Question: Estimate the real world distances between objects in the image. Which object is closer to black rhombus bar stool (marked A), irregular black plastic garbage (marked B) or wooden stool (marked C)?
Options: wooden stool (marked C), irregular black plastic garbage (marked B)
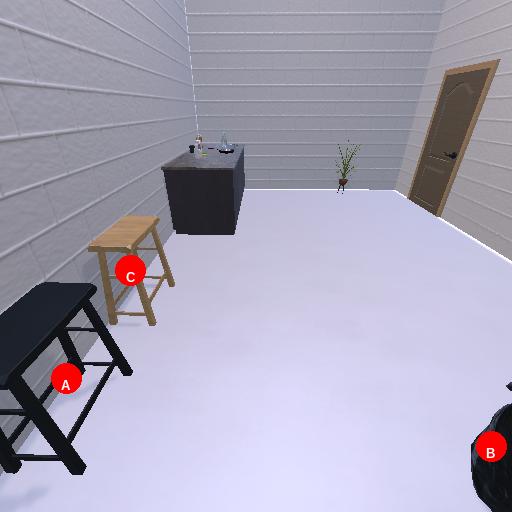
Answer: wooden stool (marked C)